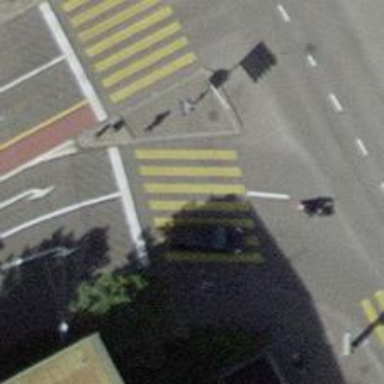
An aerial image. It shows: Marked zebra crossing on asphalt footway.